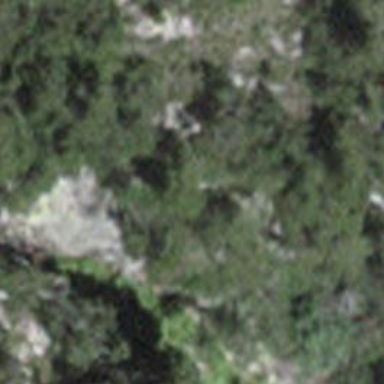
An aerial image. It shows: Cliff in nature.